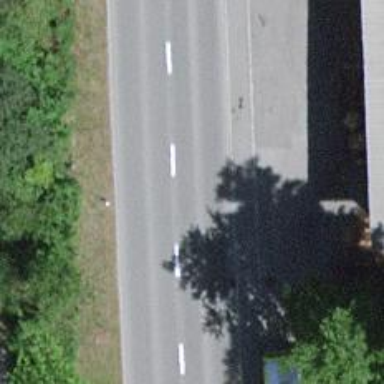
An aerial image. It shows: Secondary road with asphalt surface. The sidewalk on the right also has asphalt surface.